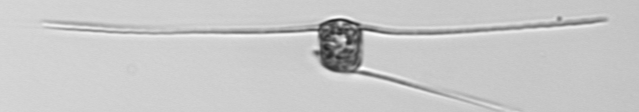
Label: Chaetoceros_danicus